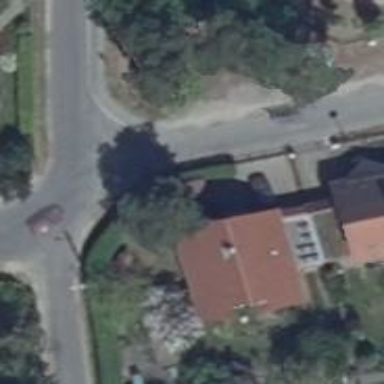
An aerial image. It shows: Paved sidewalk that serves as footway.